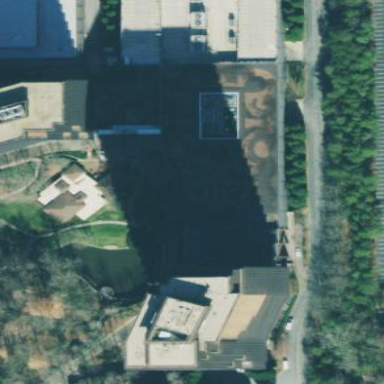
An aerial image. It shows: Part of building.